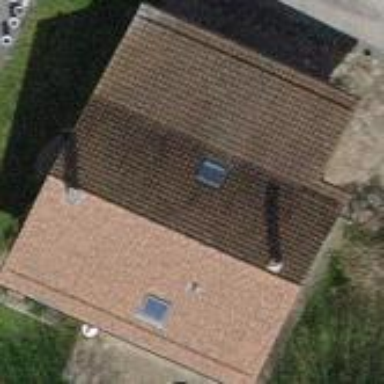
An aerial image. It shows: Simple house.